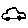
Label: car